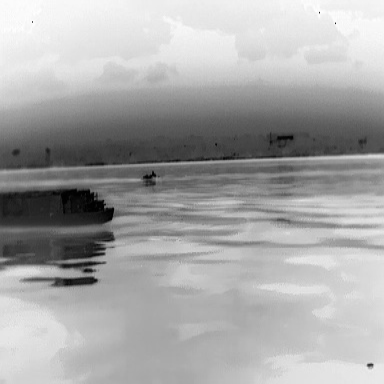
There are two objects shown in the infrared image, including a fishing_boat, and a warship.